Question: ## I am trying for a simple image upload to local server
---
:: I am trying to upload one image to server on click of button
---
- <URL>'
---
::
'''
http://10.0.2.2/Details/
'''
with a name 'key' for the image
---
'''
public class MainActivity extends Activity {
Button submit;
ProgressDialog pDialog;
ImageView imageView;
@Override
protected void onCreate(Bundle savedInstanceState) {
super.onCreate(savedInstanceState);
setContentView(R.layout.activity_main);
submit = (Button) findViewById(R.id.SUBMIT_BUTTON_ID);
imageView = (ImageView) findViewById(R.id.imageView1);
submit.setOnClickListener(new OnClickListener() {
@Override
public void onClick(View v) {
// TODO Auto-generated method stub
new MainTest().execute();
}
});
}
public void postData() {
}
/**
* Method to post the image to the server.
* U will have to change the url which will accept the image data.
*/
public class MainTest extends AsyncTask<String, Integer, String> {
@Override
protected void onPreExecute() {
pDialog = new ProgressDialog(MainActivity.this);
pDialog.setMessage("Loading..");
pDialog.setIndeterminate(true);
pDialog.setCancelable(false);
pDialog.show();
}
@Override
protected String doInBackground(String... params) {
postData();
return null;
}
@Override
protected void onPostExecute(String result) {
// TODO Auto-generated method stub
super.onPostExecute(result);
// data=jobj.toString();
pDialog.dismiss();
}
}
}
'''
'''
<LinearLayout xmlns:android="http://schemas.android.com/apk/res/android"
xmlns:tools="http://schemas.android.com/tools"
android:layout_width="match_parent"
android:layout_height="match_parent"
android:orientation="vertical"
tools:context=".MainActivity" >
<ImageView
android:id="@+id/imageView1"
android:layout_width="wrap_content"
android:layout_height="wrap_content"
android:layout_alignParentTop="true"
android:layout_marginTop="32dp"
android:clickable="false"
android:src="@drawable/image" />
<Button
android:id="@+id/SUBMIT_BUTTON_ID"
android:layout_width="fill_parent"
android:layout_height="wrap_content"
android:layout_marginBottom="47dp"
android:text="SUBMIT" />
</LinearLayout>
'''
---
!
---
---
## [EDIT- What i tried before]- I was not successful in getting the result
'''
public class MainActivity extends Activity {
Button submit;
ProgressDialog pDialog;
ImageView imageView;
@Override
protected void onCreate(Bundle savedInstanceState) {
super.onCreate(savedInstanceState);
setContentView(R.layout.activity_main);
submit = (Button) findViewById(R.id.SUBMIT_BUTTON_ID);
imageView = (ImageView) findViewById(R.id.imageView1);
submit.setOnClickListener(new OnClickListener() {
@Override
public void onClick(View v) {
// TODO Auto-generated method stub
new MainTest().execute();
}
});
}
/**
* Method to post the image to the server.
* U will have to change the url which will accept the image data.
* @throws IOException
*/
public void postImageData() throws IOException
{
Drawable myDrawable = getResources().getDrawable(R.drawable.image);
Bitmap bitmap = ((BitmapDrawable)myDrawable).getBitmap();
HttpClient httpClient = new DefaultHttpClient();
HttpPost postRequest = new HttpPost("http://10.0.2.2:7002/Details/");
MultipartEntity reqEntity = new MultipartEntity(HttpMultipartMode.BROWSER_COMPATIBLE);
try{
ByteArrayOutputStream bos = new ByteArrayOutputStream();
bitmap.compress(CompressFormat.JPEG, 75, bos);
byte[] data = bos.toByteArray();
ByteArrayBody bab = new ByteArrayBody(data, "forest.jpg");
reqEntity.addPart("key", bab);
}
catch(Exception e){
Log.v("MY-Error-Tag", "I got an error"+e);
reqEntity.addPart("key", new StringBody(""));
}
postRequest.setEntity(reqEntity);
HttpResponse response = httpClient.execute(postRequest);
BufferedReader reader = new BufferedReader(new InputStreamReader(response.getEntity().getContent(), "UTF-8"));
String sResponse;
StringBuilder s = new StringBuilder();
while ((sResponse = reader.readLine()) != null) {
s = s.append(sResponse);
}
}
public class MainTest extends AsyncTask<String, Integer, String> {
@Override
protected void onPreExecute() {
pDialog = new ProgressDialog(MainActivity.this);
pDialog.setMessage("Loading..");
pDialog.setIndeterminate(true);
pDialog.setCancelable(false);
pDialog.show();
}
@Override
protected String doInBackground(String... params) {
try {
postImageData();
} catch (IOException e) {
// TODO Auto-generated catch block
e.printStackTrace();
}
return null;
}
@Override
protected void onPostExecute(String result) {
// TODO Auto-generated method stub
super.onPostExecute(result);
// data=jobj.toString();
pDialog.dismiss();
}
}
}
'''
---
## [FINAL-EDIT]
'''
package com.example.datapostingproject;
import java.io.BufferedOutputStream;
import java.io.BufferedReader;
import java.io.ByteArrayOutputStream;
import java.io.File;
import java.io.FileNotFoundException;
import java.io.FileOutputStream;
import java.io.IOException;
import java.io.InputStream;
import java.io.InputStreamReader;
import java.io.OutputStream;
import java.util.ArrayList;
import java.util.List;
import java.util.Random;
import org.apache.http.Header;
import org.apache.http.HttpEntity;
import org.apache.http.HttpResponse;
import org.apache.http.NameValuePair;
import org.apache.http.ParseException;
import org.apache.http.client.ClientProtocolException;
import org.apache.http.client.HttpClient;
import org.apache.http.client.entity.UrlEncodedFormEntity;
import org.apache.http.client.methods.HttpPost;
import org.apache.http.entity.mime.HttpMultipartMode;
import org.apache.http.entity.mime.MultipartEntity;
import org.apache.http.entity.mime.content.ByteArrayBody;
import org.apache.http.entity.mime.content.FileBody;
import org.apache.http.entity.mime.content.StringBody;
import org.apache.http.impl.client.DefaultHttpClient;
import org.apache.http.message.BasicNameValuePair;
import org.apache.http.util.EntityUtils;
import android.app.Activity;
import android.app.ProgressDialog;
import android.graphics.Bitmap;
import android.graphics.Bitmap.CompressFormat;
import android.graphics.BitmapFactory;
import android.graphics.drawable.BitmapDrawable;
import android.graphics.drawable.Drawable;
import android.os.AsyncTask;
import android.os.Bundle;
import android.os.Environment;
import android.util.Base64;
import android.util.Log;
import android.view.View;
import android.view.View.OnClickListener;
import android.widget.Button;
import android.widget.EditText;
import android.widget.ImageView;
public class MainActivity extends Activity {
Button submit;
ProgressDialog pDialog;
InputStream is;
ImageView imageView;
@Override
protected void onCreate(Bundle savedInstanceState) {
super.onCreate(savedInstanceState);
setContentView(R.layout.activity_main);
submit = (Button) findViewById(R.id.SUBMIT_BUTTON_ID);
imageView = (ImageView) findViewById(R.id.imageView1);
submit.setOnClickListener(new OnClickListener() {
@Override
public void onClick(View v) {
// TODO Auto-generated method stub
new MainTest().execute();
}
});
}
/**
* Method to post the image to the server.
* U will have to change the url which will accept the image data.
* @throws IOException
*/
public void postImageData() {
Bitmap bitmapOrg = BitmapFactory.decodeResource(getResources(),R.drawable.ic_launcher);
ByteArrayOutputStream bao = new ByteArrayOutputStream();
bitmapOrg.compress(Bitmap.CompressFormat.JPEG, 90, bao);
byte [] ba = bao.toByteArray();
String ba1=Base64.encodeToString(ba,Base64.DEFAULT);
ArrayList<NameValuePair> nameValuePairs = new
ArrayList<NameValuePair>();
nameValuePairs.add(new BasicNameValuePair("key",ba1));
try{
HttpClient httpclient = new DefaultHttpClient();
HttpPost httppost = new
HttpPost("http://10.0.2.2:7002/Details/");
httppost.setEntity(new UrlEncodedFormEntity(nameValuePairs));
HttpResponse response = httpclient.execute(httppost);
HttpEntity entity = response.getEntity();
is = entity.getContent();
}catch(Exception e){
Log.e("log_tag", "Error in http connection "+e.toString());
}
}
public class MainTest extends AsyncTask<String, Integer, String> {
@Override
protected void onPreExecute() {
pDialog = new ProgressDialog(MainActivity.this);
pDialog.setMessage("Loading..");
pDialog.setIndeterminate(true);
pDialog.setCancelable(false);
pDialog.show();
}
@Override
protected String doInBackground(String... params) {
postImageData();
return null;
}
@Override
protected void onPostExecute(String result) {
// TODO Auto-generated method stub
super.onPostExecute(result);
// data=jobj.toString();
pDialog.dismiss();
}
}
}
'''
---
## {stack stace on debugging } - in log
'''
12-08 14:47:50.628: I/.......(433): TypeError: Cannot read property 'key' of undefined
12-08 14:47:50.628: I/.......(433): at C:\ExpressPractice\imageUpload\app.js:17:32
12-08 14:47:50.628: I/.......(433): at callbacks (C:\ExpressPractice\imageUpload\node_modules\express\lib\router\index.js:164:37)
12-08 14:47:50.628: I/.......(433): at param (C:\ExpressPractice\imageUpload\node_modules\express\lib\router\index.js:138:11)
12-08 14:47:50.628: I/.......(433): at pass (C:\ExpressPractice\imageUpload\node_modules\express\lib\router\index.js:145:5)
12-08 14:47:50.628: I/.......(433): at Router._dispatch (C:\ExpressPractice\imageUpload\node_modules\express\lib\router\index.js:173:5)
12-08 14:47:50.628: I/.......(433): at Object.router (C:\ExpressPractice\imageUpload\node_modules\express\lib\router\index.js:33:10)
12-08 14:47:50.628: I/.......(433): at next (C:\ExpressPractice\imageUpload\node_modules\express\node_modules\connect\lib\proto.js:193:15)
12-08 14:47:50.628: I/.......(433): at multipart (C:\ExpressPractice\imageUpload\node_modules\express\node_modules\connect\lib\middleware\multipart.js:86:27)
12-08 14:47:50.628: I/.......(433): at C:\ExpressPractice\imageUpload\node_modules\express\node_modules\connect\lib\middleware\bodyParser.js:57:9
12-08 14:47:50.628: I/.......(433): at C:\ExpressPractice\imageUpload\node_modules\express\node_modules\connect\lib\middleware\urlencoded.js:76:7
12-08 14:47:50.639: E/log_tag(433): Error in http connection java.lang.IllegalStateException: Content has been consumed
'''
## second-error trace after removing is = entity.getContent();
'''
12-08 15:04:10.971: I/.......(461): TypeError: Cannot read property 'key' of undefined
12-08 15:04:10.971: I/.......(461): at C:\ExpressPractice\imageUpload\app.js:17:32
12-08 15:04:10.971: I/.......(461): at callbacks (C:\ExpressPractice\imageUpload\node_modules\express\lib\router\index.js:164:37)
12-08 15:04:10.971: I/.......(461): at param (C:\ExpressPractice\imageUpload\node_modules\express\lib\router\index.js:138:11)
12-08 15:04:10.971: I/.......(461): at pass (C:\ExpressPractice\imageUpload\node_modules\express\lib\router\index.js:145:5)
12-08 15:04:10.971: I/.......(461): at Router._dispatch (C:\ExpressPractice\imageUpload\node_modules\express\lib\router\index.js:173:5)
12-08 15:04:10.971: I/.......(461): at Object.router (C:\ExpressPractice\imageUpload\node_modules\express\lib\router\index.js:33:10)
12-08 15:04:10.971: I/.......(461): at next (C:\ExpressPractice\imageUpload\node_modules\express\node_modules\connect\lib\proto.js:193:15)
12-08 15:04:10.971: I/.......(461): at multipart (C:\ExpressPractice\imageUpload\node_modules\express\node_modules\connect\lib\middleware\multipart.js:86:27)
12-08 15:04:10.971: I/.......(461): at C:\ExpressPractice\imageUpload\node_modules\express\node_modules\connect\lib\middleware\bodyParser.js:57:9
12-08 15:04:10.971: I/.......(461): at C:\ExpressPractice\imageUpload\node_modules\express\node_modules\connect\lib\middleware\urlencoded.js:76:7
'''
## But from POSTMAN when i send image it works for 'key'

Still not successful in getting image posted !
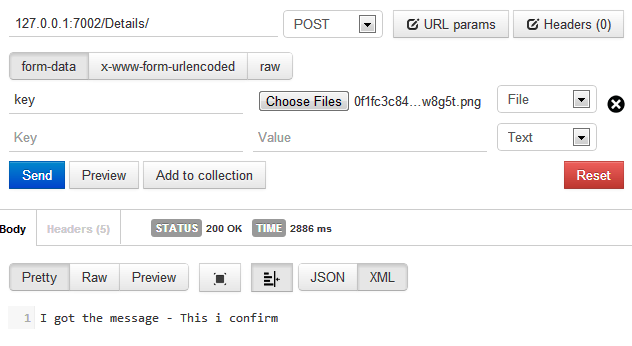
Answer: Use the below an try
'''
public void postData() {
Bitmap bitmapOrg = BitmapFactory.decodeResource(getResources(),R.drawable.ic_launcher);
ByteArrayOutputStream bao = new ByteArrayOutputStream();
bitmapOrg.compress(Bitmap.CompressFormat.JPEG, 90, bao);
byte [] ba = bao.toByteArray();
String ba1=Base64.encodeToString(ba,Base64.DEFAULT);
ArrayList<NameValuePair> nameValuePairs = new
ArrayList<NameValuePair>();
nameValuePairs.add(new BasicNameValuePair("image",ba1));
try{
HttpClient httpclient = new DefaultHttpClient();
HttpPost httppost = new
HttpPost("http://10.0.2.2:7002/Details/");
httppost.setEntity(new UrlEncodedFormEntity(nameValuePairs));
HttpResponse response = httpclient.execute(httppost);
HttpEntity entity = response.getEntity();
is = entity.getContent();
}catch(Exception e){
Log.e("log_tag", "Error in http connection "+e.toString());
}
}
'''
Edit:
Just for testing try uploading image from sdcard using file path
'''
try
{
String filepath= Environment.getExternalStorageDirectory().getAbsolutePath()+File.separator+"Download"+File.separator+"ic_launcher.png";
HttpClient httpclient = new DefaultHttpClient();
httpclient.getParams().setParameter(CoreProtocolPNames.PROTOCOL_VERSION, HttpVersion.HTTP_1_1);
HttpPost httppost = new HttpPost("your url");
File file = new File(filepath);
MultipartEntity mpEntity = new MultipartEntity();
ContentBody cbFile = new FileBody(file, "image/jpeg");
mpEntity.addPart("userfile", cbFile);
httppost.setEntity(mpEntity);
System.out.println("executing request " + httppost.getRequestLine());
HttpResponse response = httpclient.execute(httppost);
HttpEntity entity = response.getEntity();
String _response=EntityUtils.toString(entity);
Log.i(".......",_response);
}catch(Exception e){
e.printStacktrace();
}
'''